Current action and preconditions to check: path_clear

Your task: For each precondition in the list above, predict whether it will hold at this action.

Consider the current scene as observed from the mobile robot's camera, and analyze the predicted future states of all dynamic agents (e.g., people, animals, vehicles, or any moving entities) within the NEXT SECOND.

IMPORTANT: Only answer "very likely" if you are absolutely certain—based on strong, clear evidence—that a dynamic agent will violate the precondition in the predicted future state. Do NOT answer "very likely" for unlikely, ambiguous, or low-probability risks.

Ask yourself for each precondition: Is there a high probability, with clear and convincing evidence, that the predicted future states of any dynamic agent will interfere with the predicted future state of the currently executing action within the NEXT SECOND, causing that precondition to fail?

Assess the risk level based on these predictions. Use "likely" or "very likely" if motions create a clear risk of interference.

Use "neutral" or "improbable" if agents are nearby but their predicted paths are clearly diverging or non-conflicting.

Failure Risk Categories: "very improbable", "improbable", "neutral", "likely", "very likely"

Answer Format: Output ONLY the probability_of_failure value from these categories: "very improbable", "improbable", "neutral", "likely", "very likely"

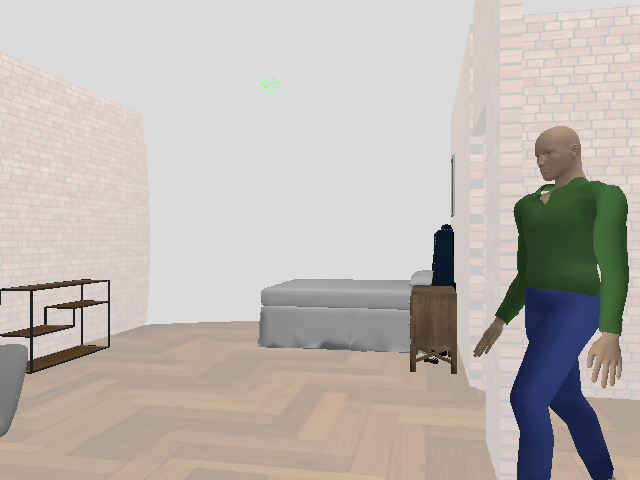

Answer: likely